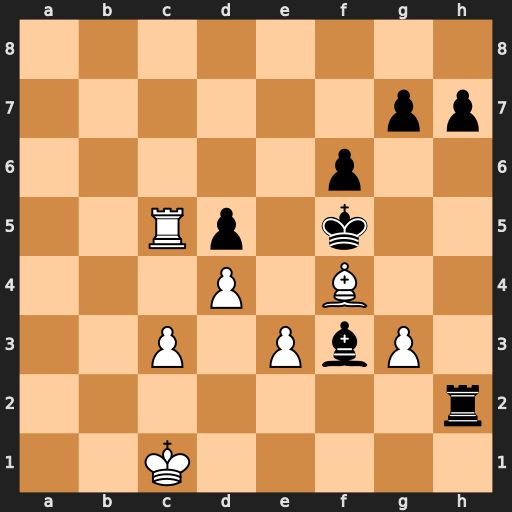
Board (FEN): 8/6pp/5p2/2Rp1k2/3P1B2/2P1PbP1/7r/2K5
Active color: w
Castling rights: -
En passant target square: -
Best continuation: g4+ Ke4 Bxh2